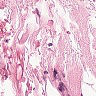
Metastatic tissue present: no